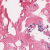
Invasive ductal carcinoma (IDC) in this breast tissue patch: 0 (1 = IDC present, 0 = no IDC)